Question: I am implementing a function which sets text to 'jTextPane'. So when user clicks certain word in 'jTextPane', the definition of that word should be displayed in 'jTextArea'. I know how to display text in 'jTextPane' and in 'jTextArea'. What's troubling me is that when I click in 'jTextPane' :'( . I have done some research on caret positions and all but I can't quite get it. This is as far as I got:
'''
private void jTextPane1MouseClicked(java.awt.event.MouseEvent evt) {
try
{
StyledDocument doc=(StyledDocument) jTextPane1.getDocument();;
Element ele = doc.getCharacterElement(jTextPane1.viewToModel(evt.getPoint()));
AttributeSet as = ele.getAttributes();
/* Here after getting the word from jTextPane we print the definition
of that word in jTextArea... I got the code for this part */
}
}
'''
How can I get only the clicked word??
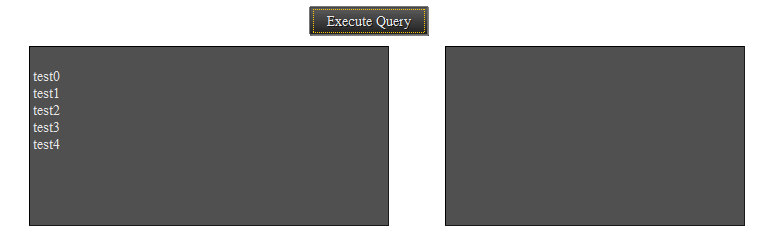
Answer: You can use 'viewToModel()' method (in fact you already use it) to detect charatcer position for the clicked point.
Then use 'javax.swing.text.Utilities' class. It has methods:
'''
public static final int getWordStart(JTextComponent c, int offs)
public static final int getWordEnd(JTextComponent c, int offs)
'''
Just pass the position obtained from 'viewToModel()' call and get start and end positions for the clicked word. Then you can select it by setSelectionStart()/setSelectionEnd() calls passing the word start/end offsets.